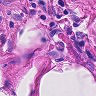
Metastatic tissue present: no